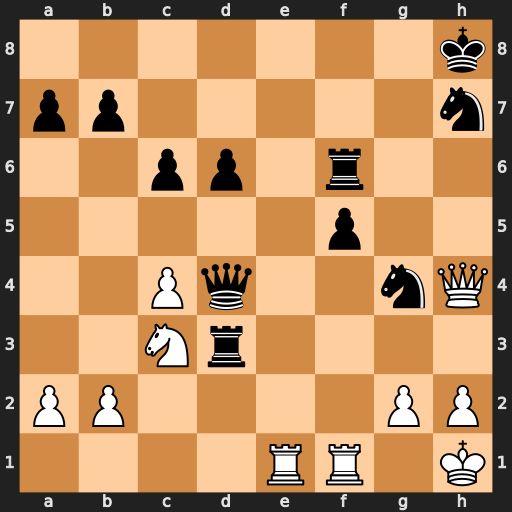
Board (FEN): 7k/pp5n/2pp1r2/5p2/2Pq2nQ/2Nr4/PP4PP/4RR1K
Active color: w
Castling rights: -
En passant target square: -
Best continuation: Re8+ Kg7 Re7+ Kf8 Rxh7